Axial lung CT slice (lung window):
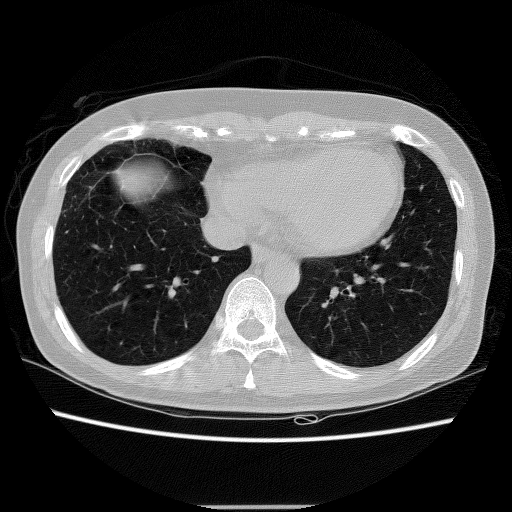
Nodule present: no